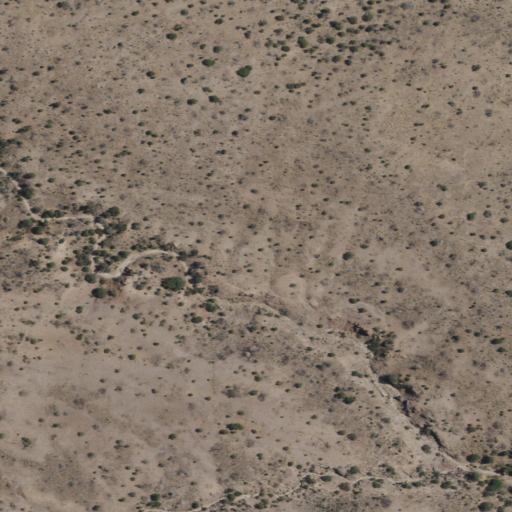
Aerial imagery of plain(s) in New Mexico named Deer Flat containing grassland, shrub, mixed forest, and evergreen forest